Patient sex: M
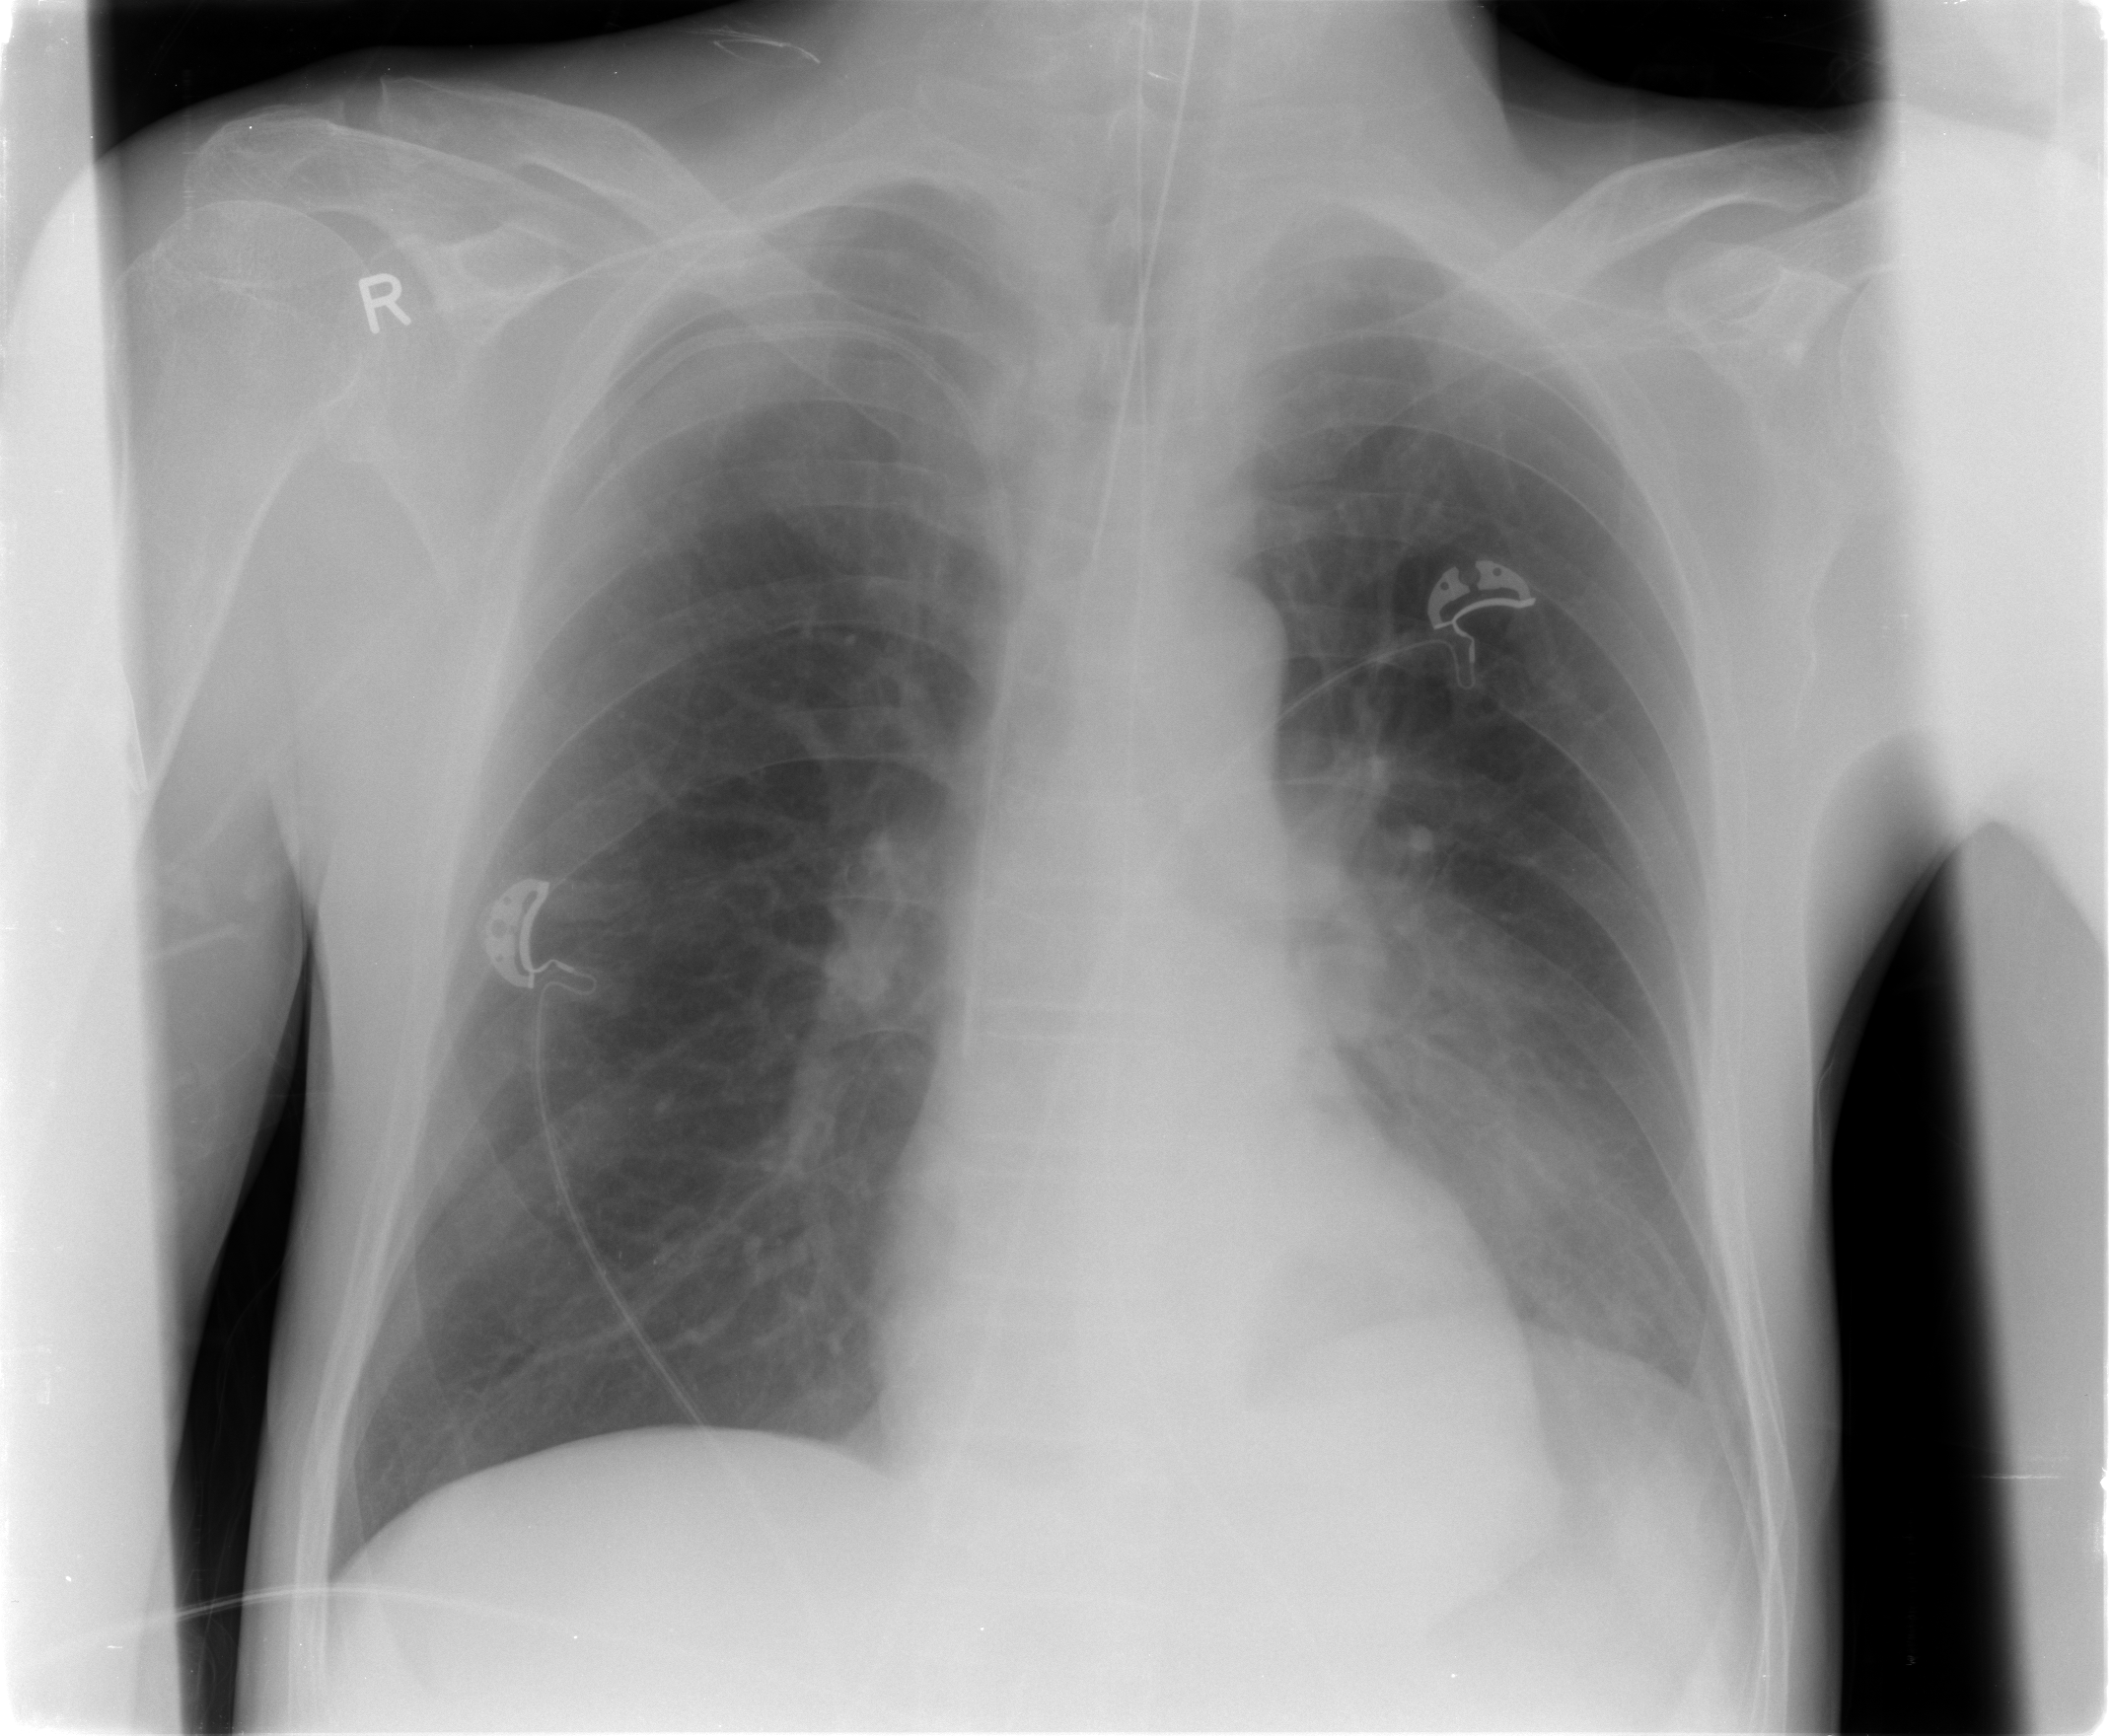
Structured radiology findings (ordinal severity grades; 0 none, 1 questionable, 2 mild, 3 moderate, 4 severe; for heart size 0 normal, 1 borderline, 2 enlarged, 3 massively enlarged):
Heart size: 0
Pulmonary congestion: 0
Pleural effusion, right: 0
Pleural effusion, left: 2
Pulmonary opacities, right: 0
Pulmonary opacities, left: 2
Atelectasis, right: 0
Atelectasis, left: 2